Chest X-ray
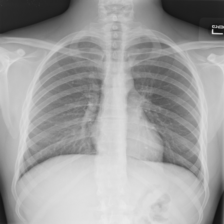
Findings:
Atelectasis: negative
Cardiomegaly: negative
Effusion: negative
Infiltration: negative
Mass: negative
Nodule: negative
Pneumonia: negative
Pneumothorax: negative
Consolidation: negative
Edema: negative
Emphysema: negative
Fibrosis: negative
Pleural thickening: negative
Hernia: negative